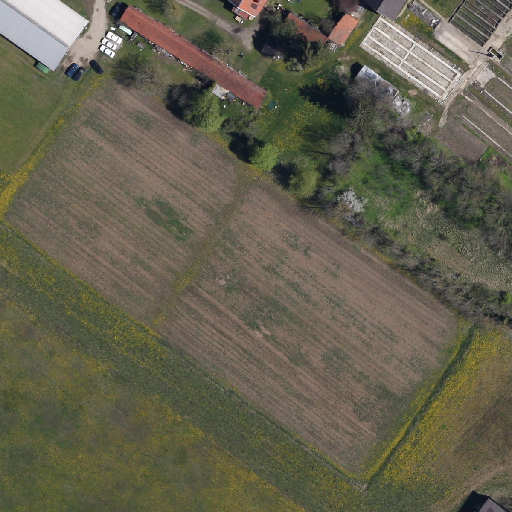
Referring expression: car in the parking area